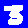
Digit: 3